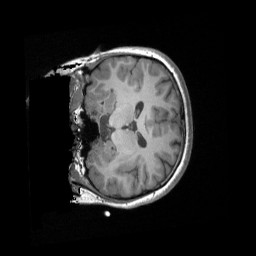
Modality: T1w
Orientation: coronal
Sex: female